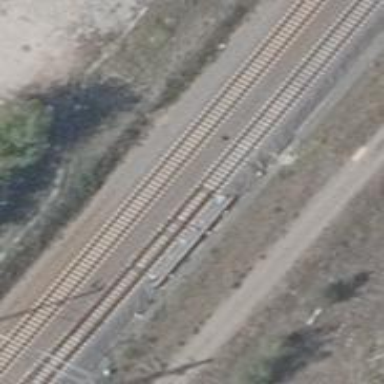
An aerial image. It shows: Railway switch with turnout to the right.